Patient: sex F, age 65
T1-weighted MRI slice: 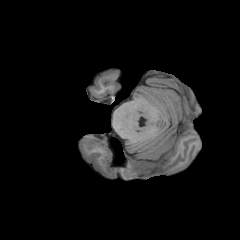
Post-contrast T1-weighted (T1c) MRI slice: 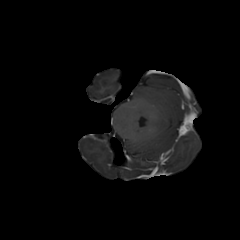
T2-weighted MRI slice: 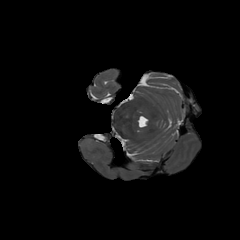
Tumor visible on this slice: no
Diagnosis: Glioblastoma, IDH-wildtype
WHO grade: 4